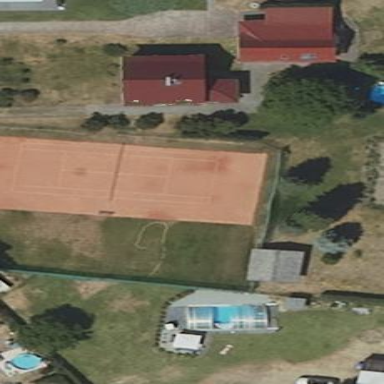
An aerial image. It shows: Tennis court on the leisure land pitch.